Question: I am generating two service reference contracts for .asmx files in Visual Studio 2010.
I created both service references in an identical fashion. I right click on 'Service References' -> 'Add Service Reference..' -> 'Discover' -> Rename Namespace -> OK.
This is the top most auto-generated code from References.cs for the properly generated service:
'''
namespace CableSolve.Web.Api.Tests.ComponentServicesProxy {
[System.CodeDom.Compiler.GeneratedCodeAttribute("System.ServiceModel", "4.0.0.0")]
[System.ServiceModel.ServiceContractAttribute(Namespace="http://www.cormant.com/cswebapi", ConfigurationName="ComponentServicesProxy.ComponentServicesSoap")]
public interface ComponentServicesSoap {
'''
This is the code for the improperly generated service:
'''
namespace CableSolve.Web.Api.Tests.WorkflowServicesProxy {
using System.Runtime.Serialization;
using System;
[System.Diagnostics.DebuggerStepThroughAttribute()]
[System.CodeDom.Compiler.GeneratedCodeAttribute("System.Runtime.Serialization", "4.0.0.0")]
[System.Runtime.Serialization.DataContractAttribute(Name="OrderDto", Namespace="http://www.cormant.com/cswebapi")]
[System.SerializableAttribute()]
public partial class OrderDto : object, System.Runtime.Serialization.IExtensibleDataObject, System.ComponentModel.INotifyPropertyChanged {
'''
It is clear that WorkflowServicesProxy is using System.Runtime.Serialization where as ComponentServicesProxy is using System.ServiceModel.
I'm unsure what is triggering my second service reference to be generated using System.Runtime.Serialization. Does anyone know what would cause this? My OrderDto class does not have the DataContractAttribute, however, it does have other attributes:
'''
[Serializable]
[XmlRoot("Order"), SoapType("Order")]
public class OrderDto : IDto
'''
This service reference was generating code properly before. It seems that between two builds it shifted.
Declarations for both my services are identical:
'''
[WebService(Namespace = "http://www.cormant.com/cswebapi")]
[WebServiceBinding(ConformsTo = WsiProfiles.BasicProfile1_1)]
[ToolboxItem(false)]
public class WorkflowServices : WebService
[WebService(Namespace = "http://www.cormant.com/cswebapi")]
[WebServiceBinding(ConformsTo = WsiProfiles.BasicProfile1_1)]
[ToolboxItem(false)]
public class ComponentServices : WebService
'''
Service reference configurations are identical:

While I tried the suggested answer without success, I have learned some information. If I remove all the code from my asmx file and re-generate the service reference, it DOES swap back to ServiceModel. So, there is something in the code itself.
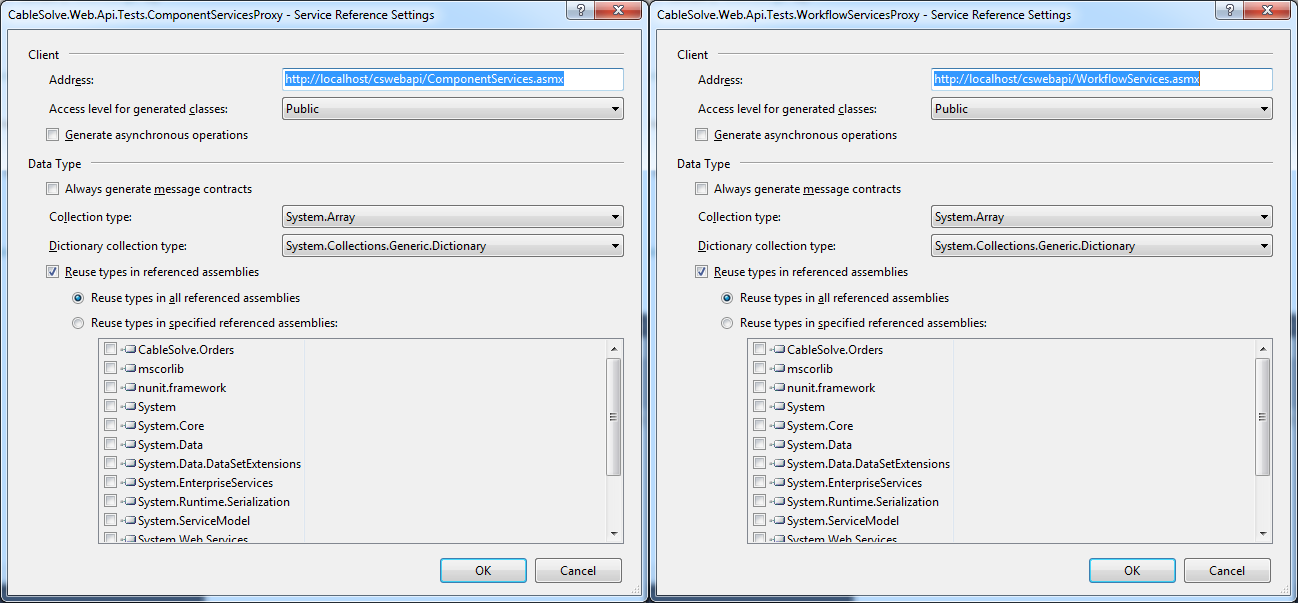
Answer: You partially answered your own question
> My OrderDto class does not have the DataContractAttribute
That combined with the fact that I bet that 'OrderDTO' resides inside the assembly 'CableSolve.Orders' and both the client and server share that assembly.
Because it (technically) is a known type, and it is not explicitly marked as a data contract, the code generator uses the DLL's reference and uses 'Runtime.Serialization' to serialize and transfer the object instead of the 'ServiceModel'.

As a "Solution" Change from "Reuse All" to the other option, and check all of the boxes except the one from your referenced common assembly.